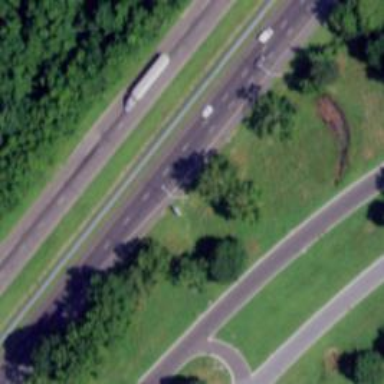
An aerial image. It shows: Rest area along the road.